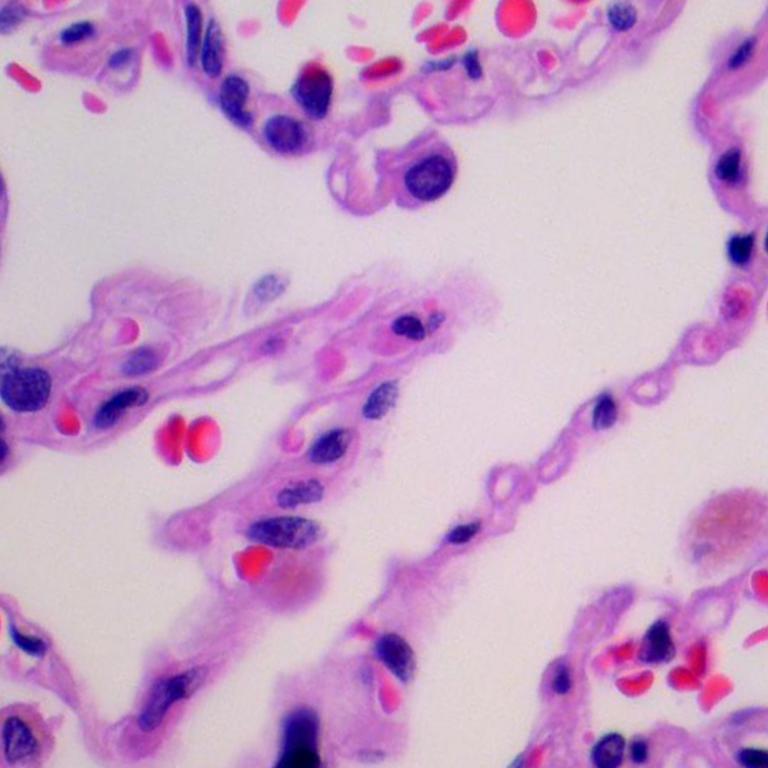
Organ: lung
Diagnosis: benign